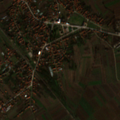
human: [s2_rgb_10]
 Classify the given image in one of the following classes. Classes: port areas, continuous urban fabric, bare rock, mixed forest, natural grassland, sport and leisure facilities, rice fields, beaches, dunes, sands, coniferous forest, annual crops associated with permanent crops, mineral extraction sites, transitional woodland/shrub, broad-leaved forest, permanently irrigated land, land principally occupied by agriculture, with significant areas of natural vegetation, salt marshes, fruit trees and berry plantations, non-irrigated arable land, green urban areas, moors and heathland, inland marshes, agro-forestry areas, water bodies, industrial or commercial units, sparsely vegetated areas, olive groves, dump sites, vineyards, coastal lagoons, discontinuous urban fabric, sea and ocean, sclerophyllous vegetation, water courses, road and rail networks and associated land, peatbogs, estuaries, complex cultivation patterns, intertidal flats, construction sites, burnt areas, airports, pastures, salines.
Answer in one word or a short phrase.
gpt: discontinuous urban fabric, non-irrigated arable land, complex cultivation patterns, land principally occupied by agriculture, with significant areas of natural vegetation